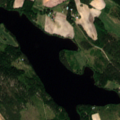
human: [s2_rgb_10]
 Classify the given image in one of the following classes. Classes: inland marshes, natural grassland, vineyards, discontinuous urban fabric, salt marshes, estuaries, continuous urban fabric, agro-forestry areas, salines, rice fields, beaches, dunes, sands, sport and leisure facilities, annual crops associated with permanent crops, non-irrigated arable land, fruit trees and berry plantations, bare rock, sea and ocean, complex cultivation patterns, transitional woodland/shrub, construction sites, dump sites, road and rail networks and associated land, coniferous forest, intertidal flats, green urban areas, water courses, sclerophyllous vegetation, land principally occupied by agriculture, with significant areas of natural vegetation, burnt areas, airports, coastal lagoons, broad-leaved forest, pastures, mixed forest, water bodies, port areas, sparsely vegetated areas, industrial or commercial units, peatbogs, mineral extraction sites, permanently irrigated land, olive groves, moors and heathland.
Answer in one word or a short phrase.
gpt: land principally occupied by agriculture, with significant areas of natural vegetation, coniferous forest, transitional woodland/shrub, water bodies